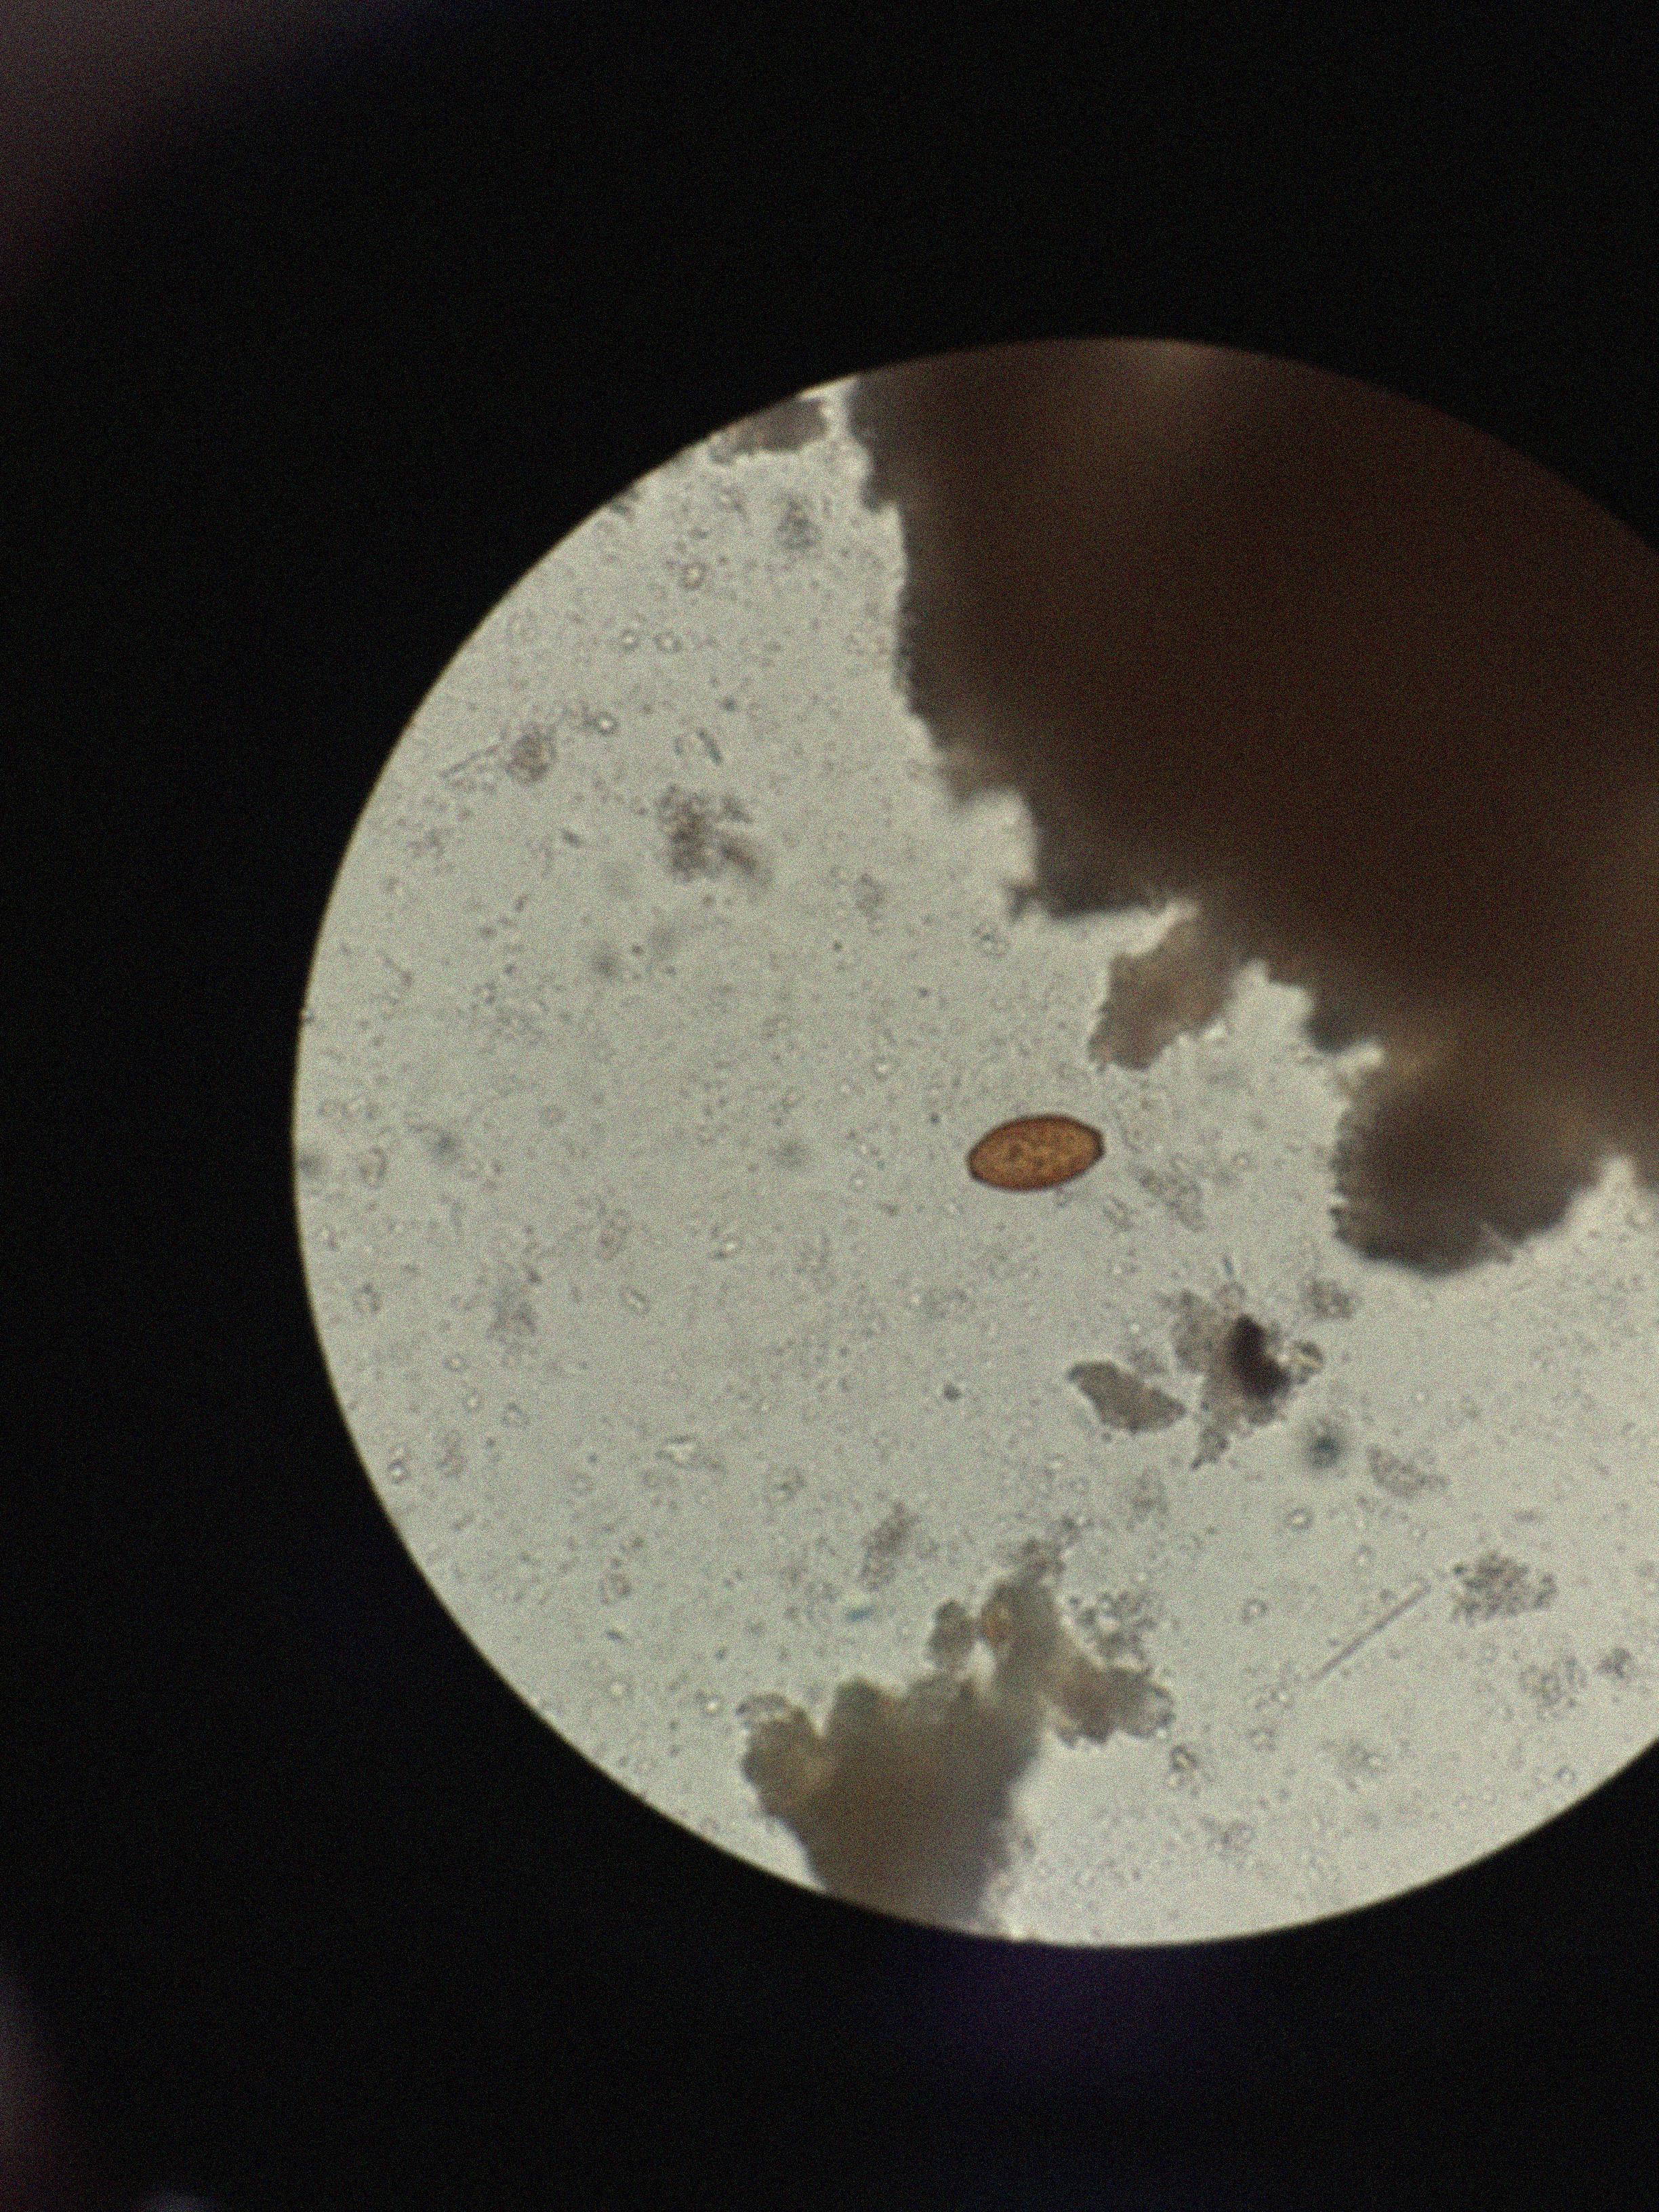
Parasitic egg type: Trichuris trichiura